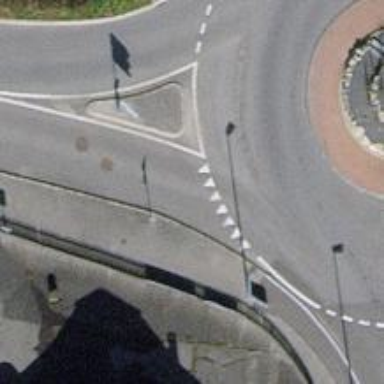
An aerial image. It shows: Tertiary road with asphalt surface leading to roundabout.